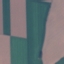
Land use / land cover class: AnnualCrop